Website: ulta-beauty
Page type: billing-address
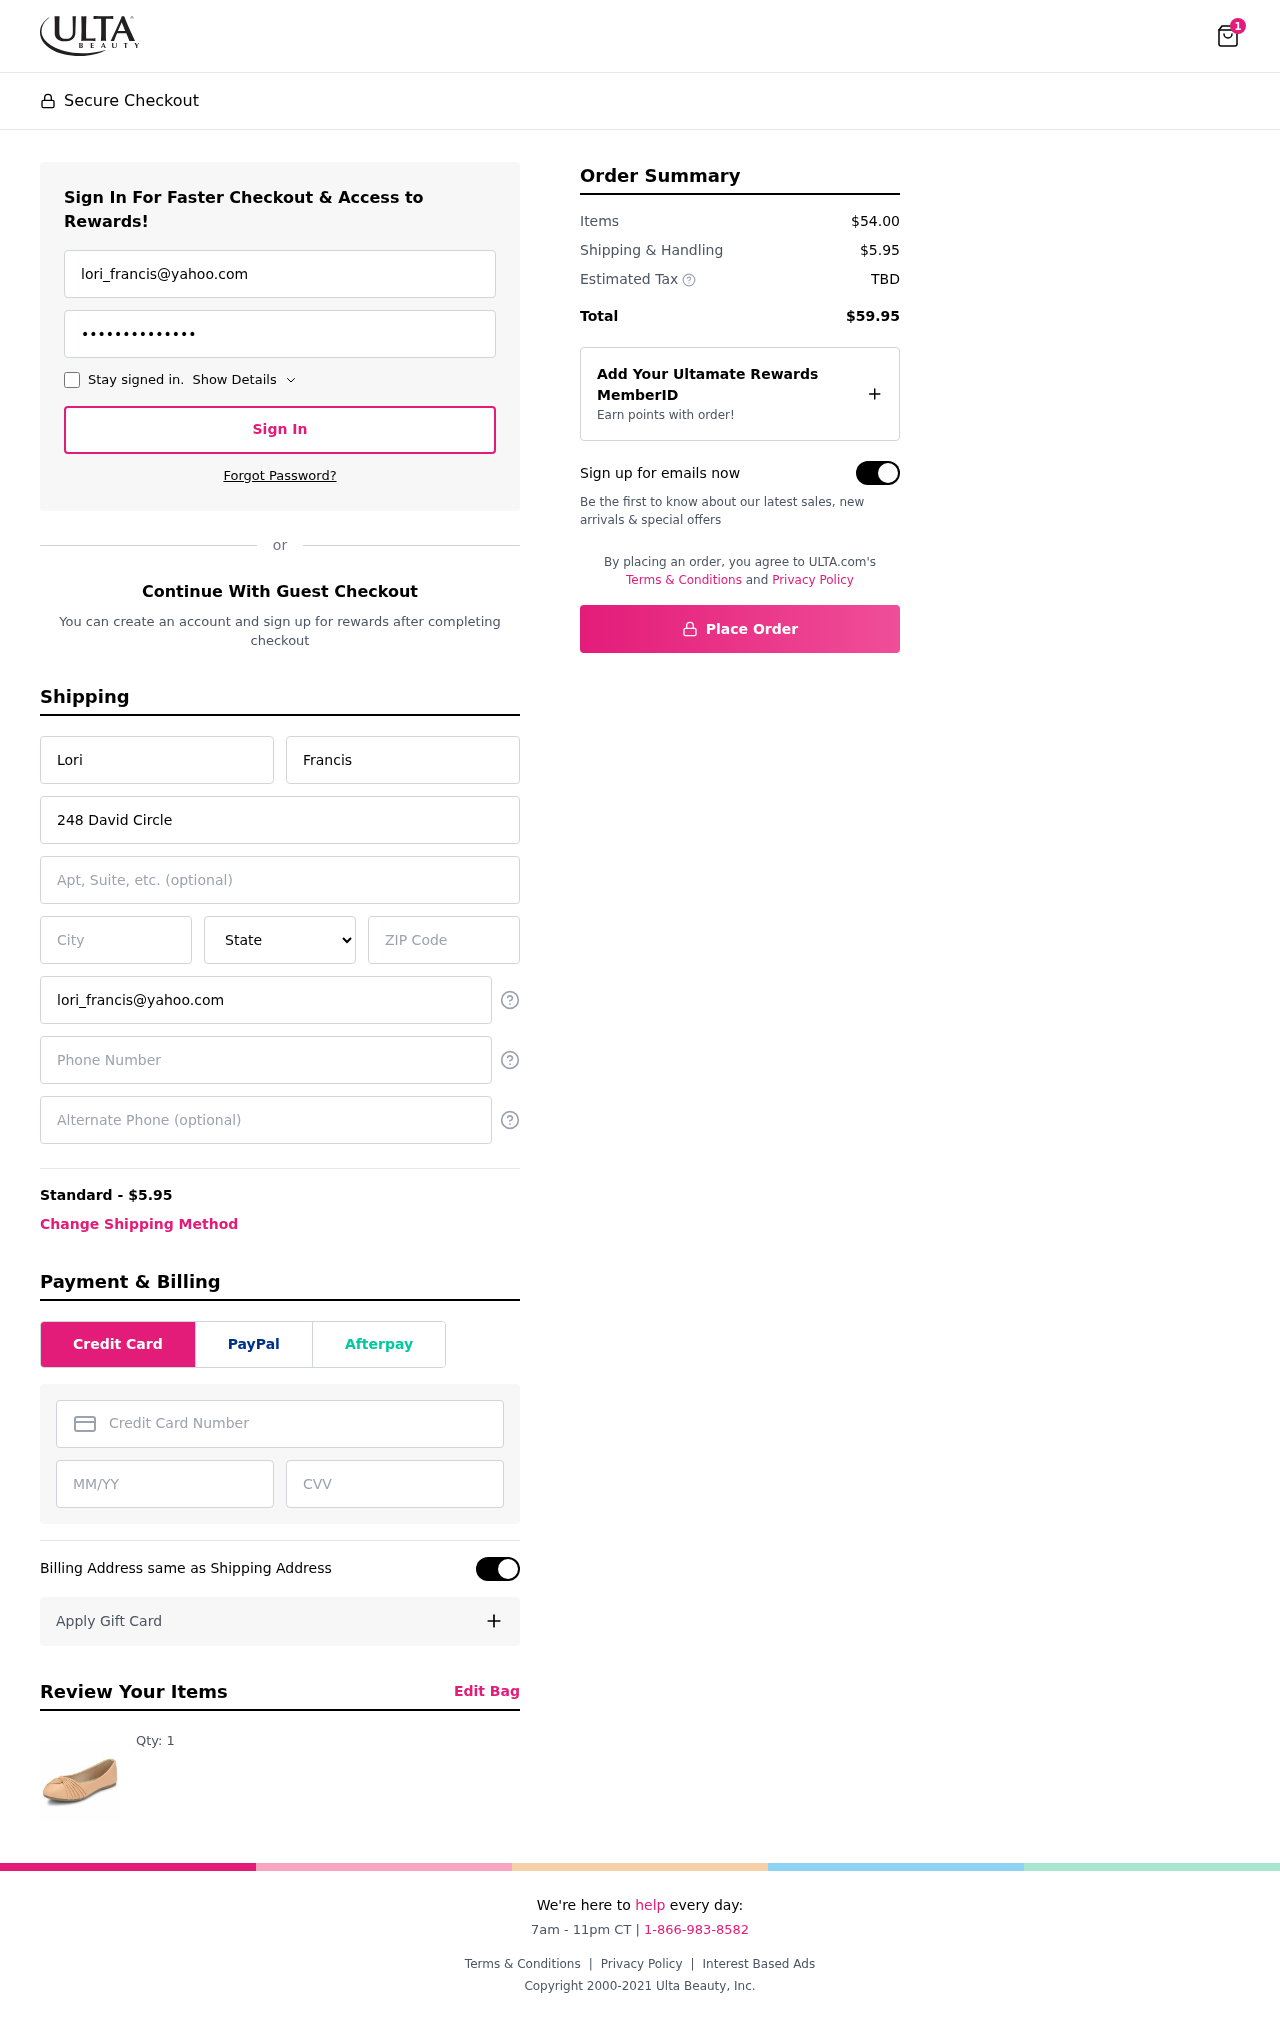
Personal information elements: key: PII_STATE
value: Pennsylvania
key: PII_EMAIL
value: lori_francis@yahoo.com
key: PII_FIRSTNAME
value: Lori
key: PII_LASTNAME
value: Francis
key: PII_STREET
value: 248 David Circle
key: PII_CITY
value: Lake Linda
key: PII_POSTCODE
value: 19445
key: PII_PHONE
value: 3952315426
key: PII_ALT_PHONE
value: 2555502085
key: PII_CARD_NUMBER
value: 3707 4527 5864 553
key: PII_CARD_EXPIRY
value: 11/29
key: PII_CARD_CVV
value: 0395
Product elements: key: PRODUCT1_QUANTITY
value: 1
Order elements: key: ORDER_NUM_ITEMS
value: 1
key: ORDER_SHIPPING_COST
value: $5.95
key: ORDER_SUBTOTAL
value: $54.00
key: ORDER_TOTAL
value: $59.95